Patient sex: M
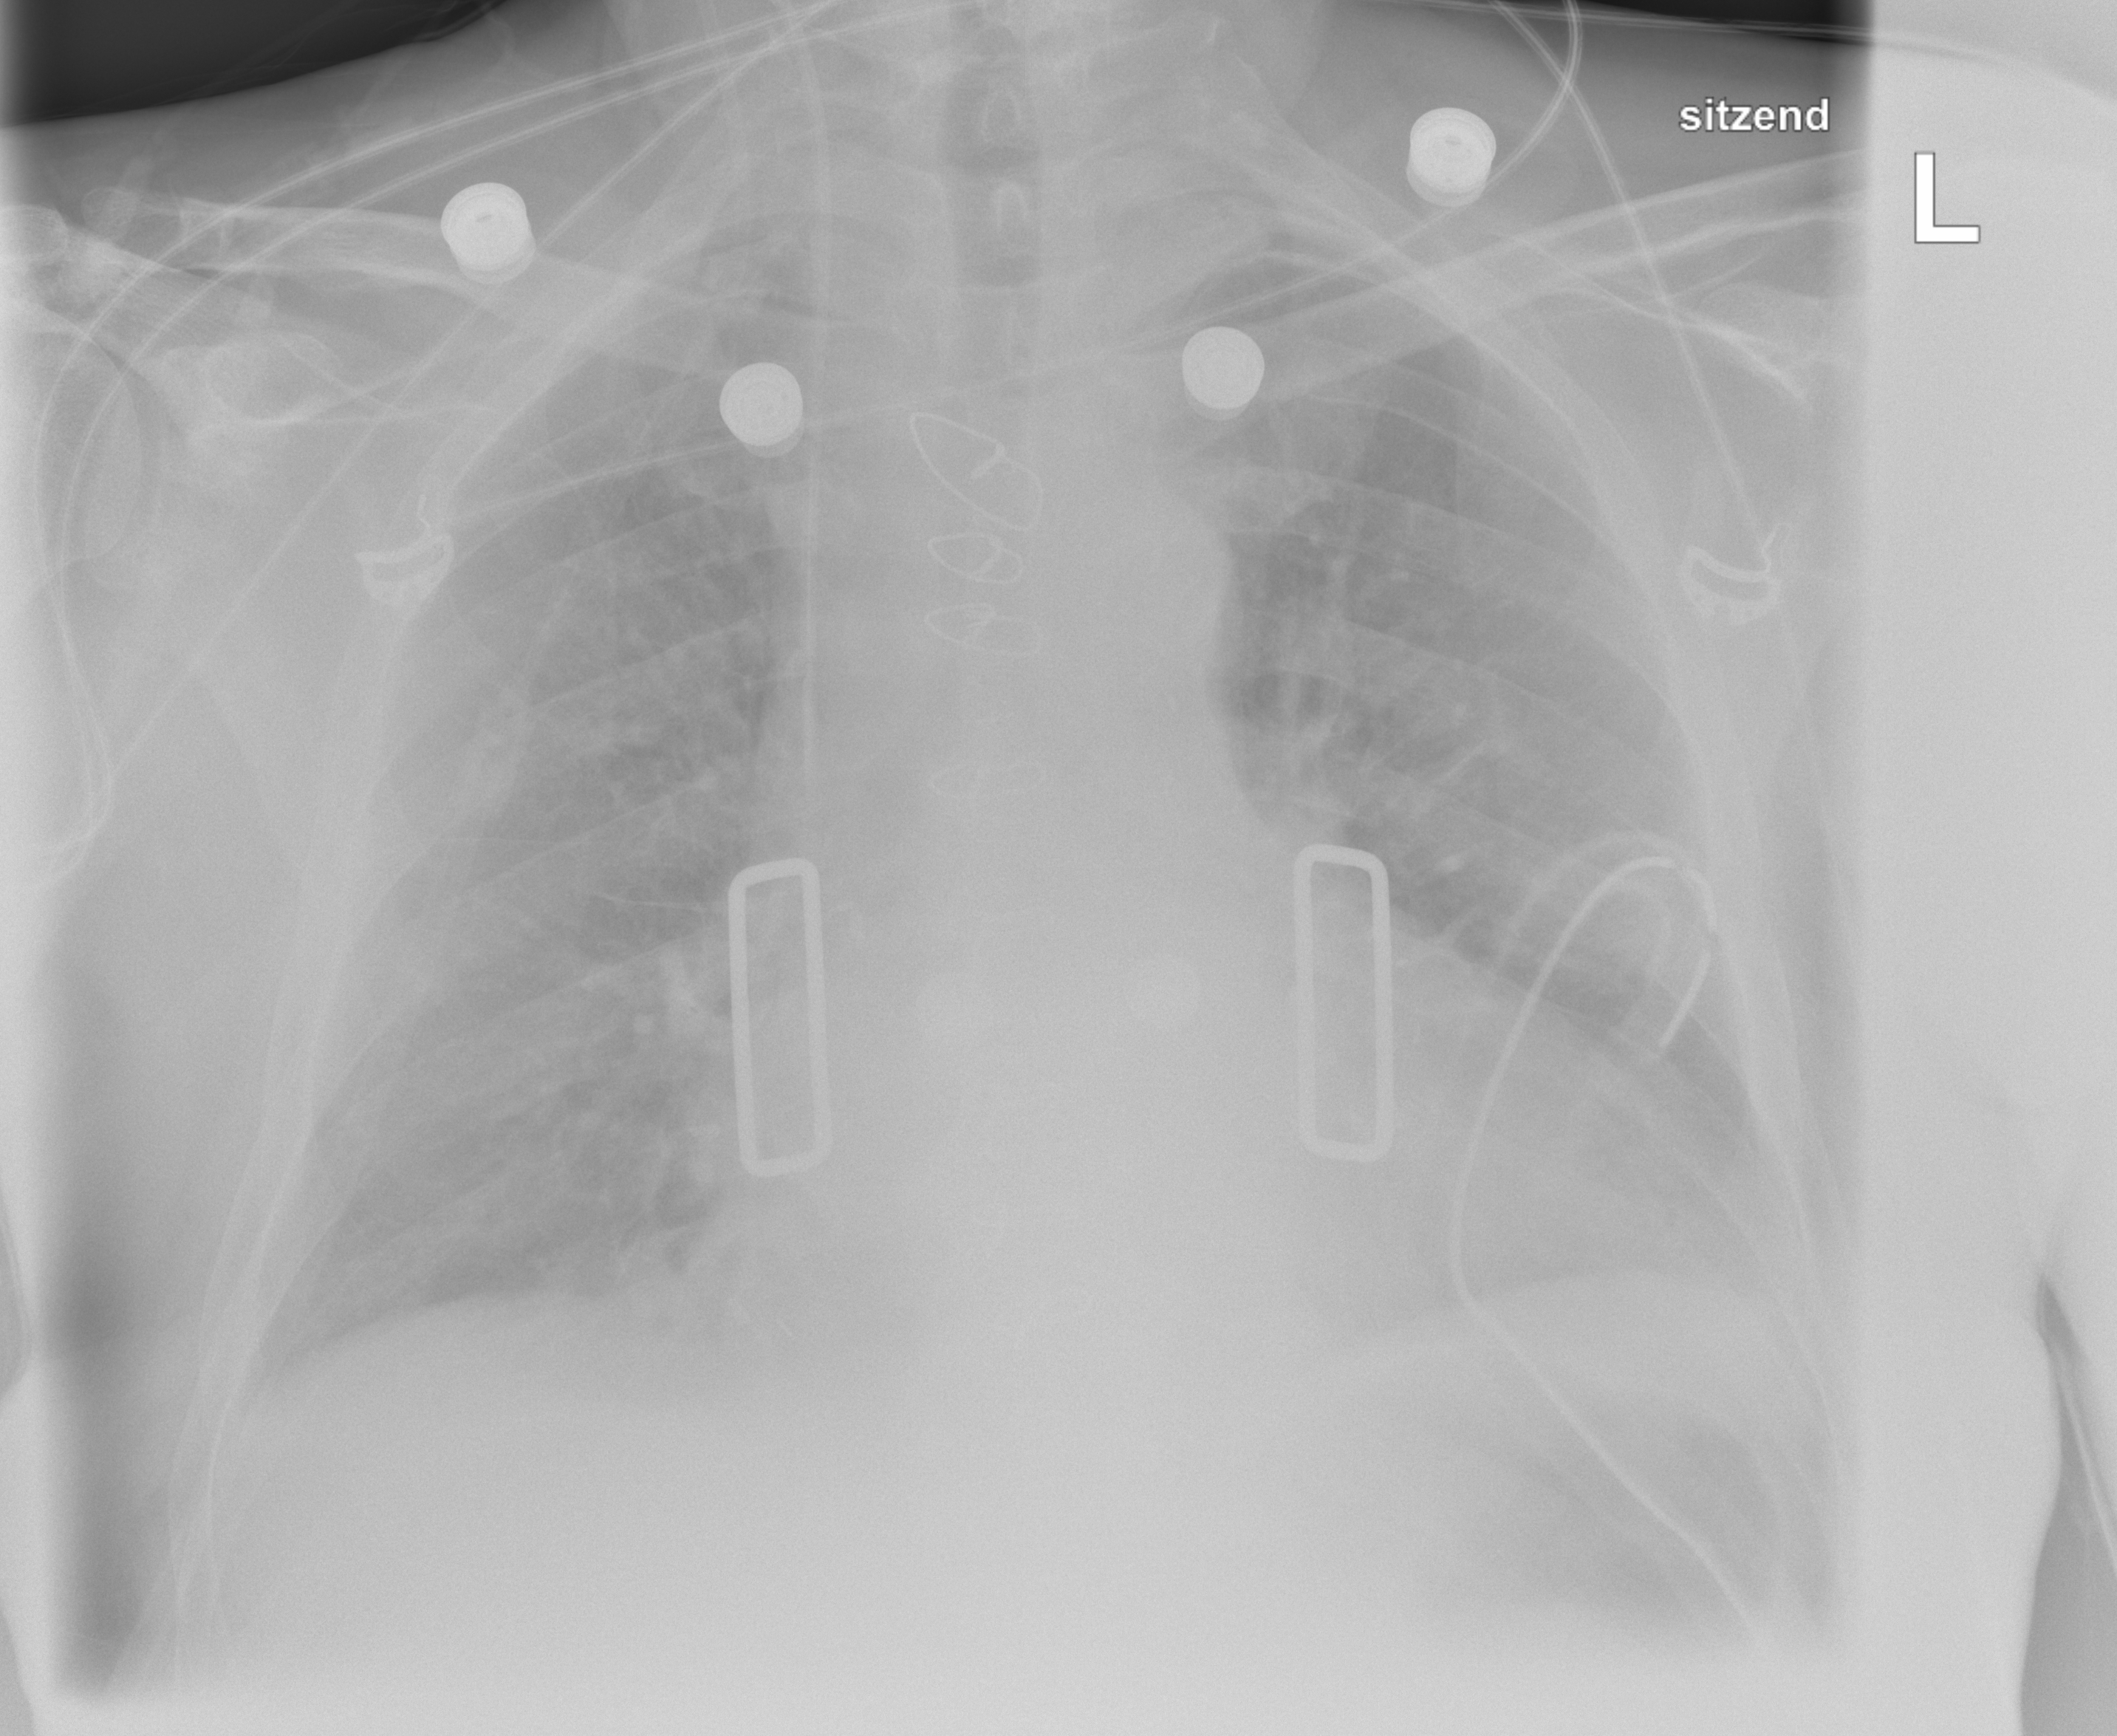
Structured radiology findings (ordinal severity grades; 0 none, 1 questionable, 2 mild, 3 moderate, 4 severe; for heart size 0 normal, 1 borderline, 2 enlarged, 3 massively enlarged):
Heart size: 2
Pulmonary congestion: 0
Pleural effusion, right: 0
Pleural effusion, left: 2
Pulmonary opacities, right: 0
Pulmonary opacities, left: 0
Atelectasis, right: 0
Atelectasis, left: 0